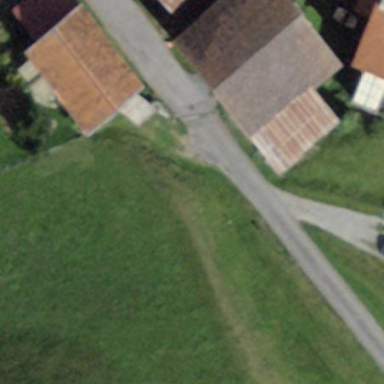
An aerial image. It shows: Simple house.